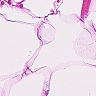
Metastatic tissue present: no